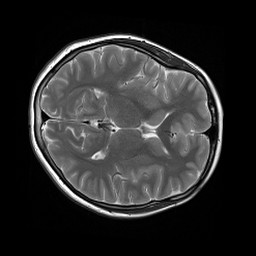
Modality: T2w
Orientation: axial
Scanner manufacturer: siemens
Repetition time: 3.9 s
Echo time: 0.076 s